Question:
I have the following data that is a time series collection of rain gauge readings. The Time Stamp is each time the rain gauge makes an increased count, and the Volume is the amount of rain added to the bucket. I need to aggregate the data into a few different categories of Hourly, 6 Hours, daily, weekly on the total amount of rain added to the bucket. I tried using some of the other data aggregation methods posted around StachOverflow but they assume normal collection intervals. I am not very good with R so forgive me if this is a super easy edit to code that has already been posted.
Attached is the CSV of the data
<URL>
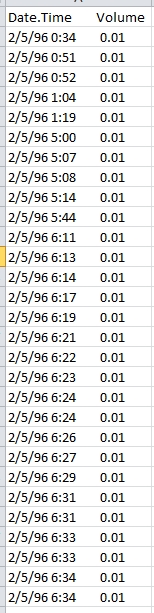
Answer: An option is to use package Lubridate:
'''
library(lubridate)
timeseries <- read.csv("project1.csv", sep=",", header=T, dec=".")
timeseries[,1] <- mdy_hm(timeseries[,1])
'''
The dates have been converted into POSIXct, which is widely recognized in R.
Next the dates are rounded to the nearest unit.
The unit can be set to for instance: hours, days, months, etc.
The rounded dates are stored in a new data.frame which is then joined with the original data.frame.
The last step is to aggregate the values to the rounded dates.
'''
rdate <- ceiling_date(x=timeseries[,1],unit="hour")
temp <- cbind(rdate,timeseries)
timeseries_hour <- aggregate(x=temp[3],by=list(temp[,1]),FUN=sum)
'''
Part of the result:
'''
head(timeseries_hour)
Group.1 Ppt..Amount
1 1996-05-02 01:00:00 0.03
2 1996-05-02 02:00:00 0.02
3 1996-05-02 05:00:00 0.01
4 1996-05-02 06:00:00 0.04
5 1996-05-02 07:00:00 0.38
6 1996-05-02 08:00:00 0.13
'''